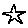
Label: star